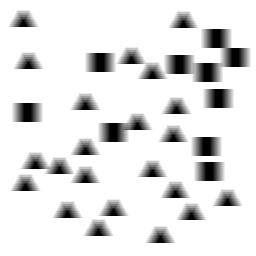
Squares: 10
Triangles: 22
Stars: 0
Total shapes: 32